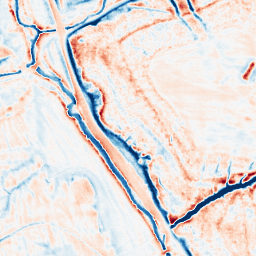
Category: edge_preserving
Decomposition family: anisotropic_diffusion
Decomposition parameters: iterations: 50
kappa: 50
gamma: 0.15
Upsampling method: sinc_blackman
Upsampling parameters: scale: 2
kernel_size: 4
Upsampling scale: 2